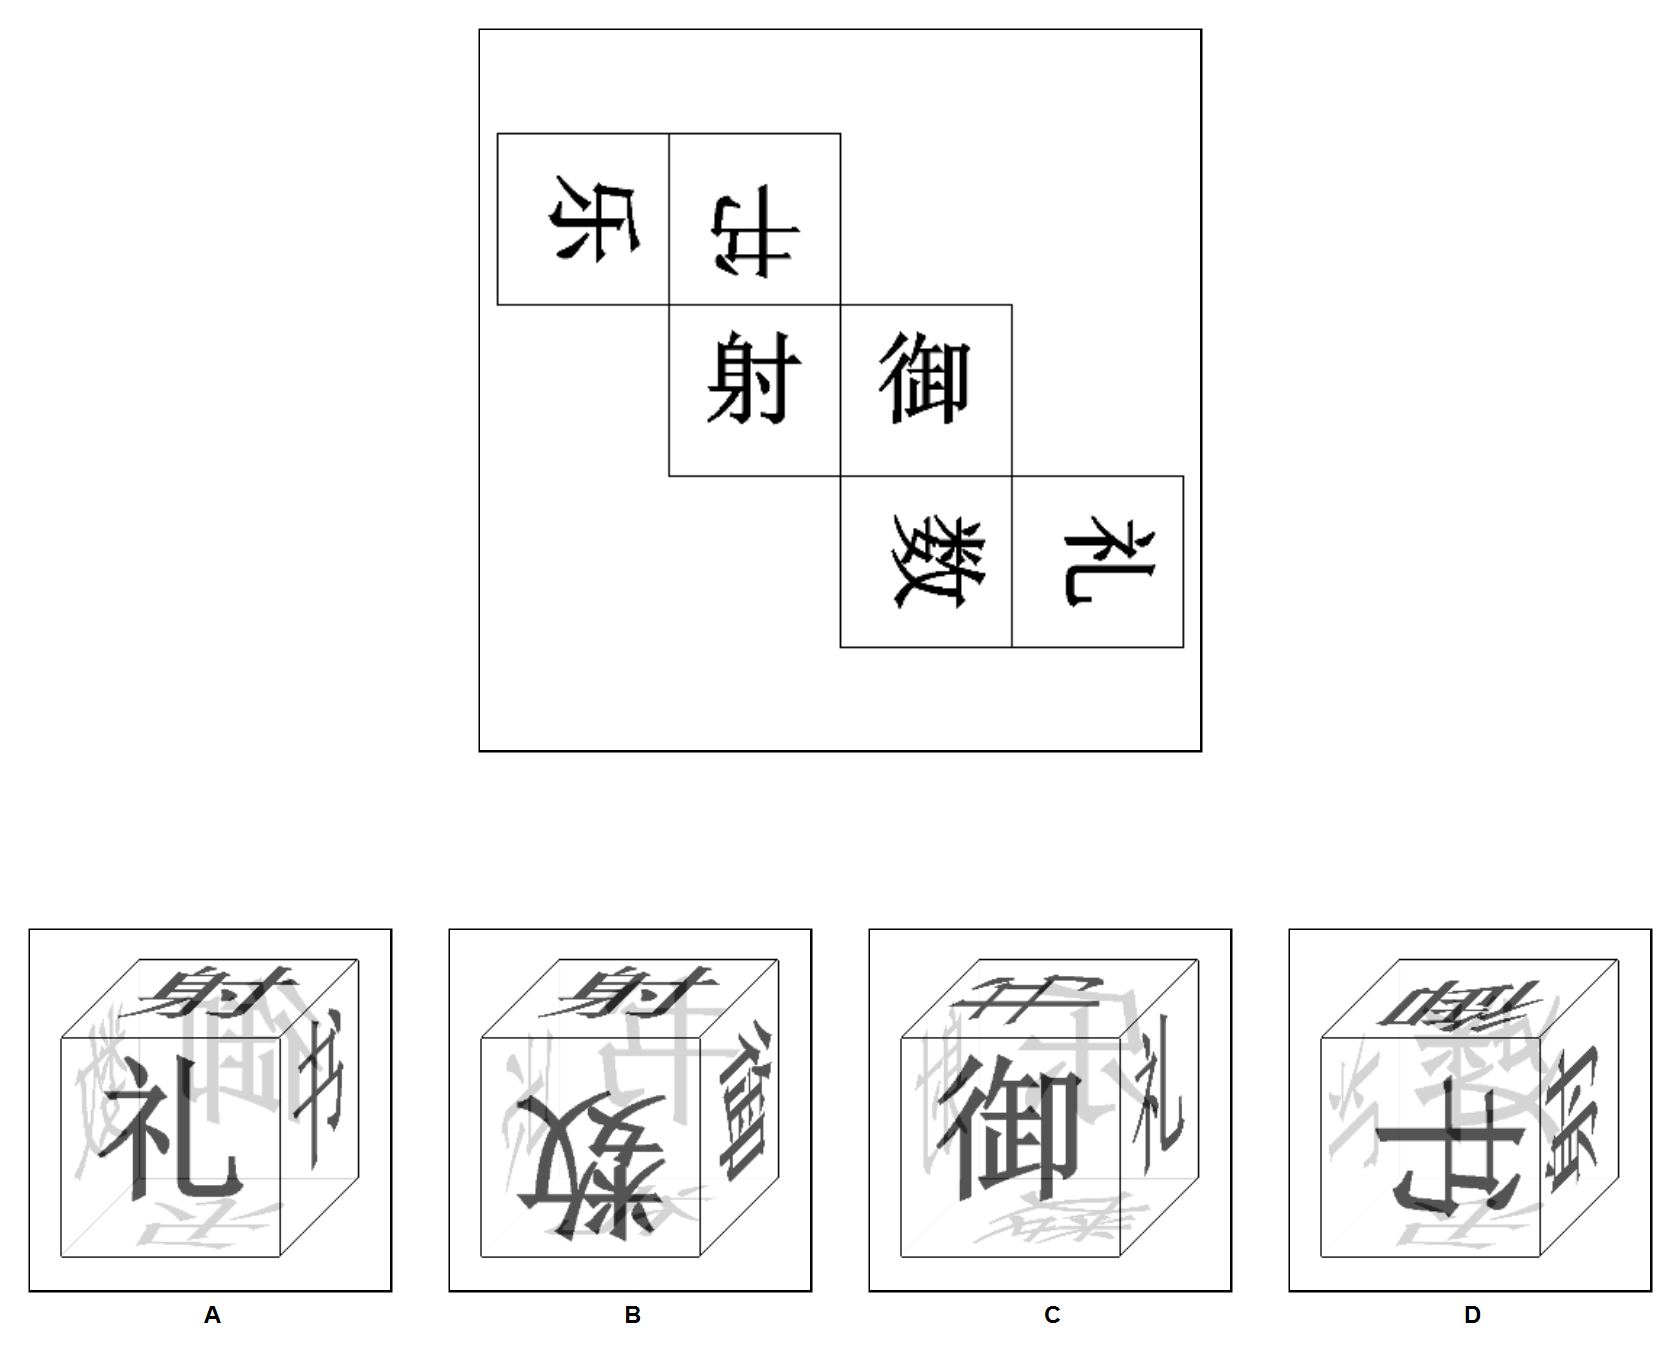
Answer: A